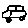
Label: car